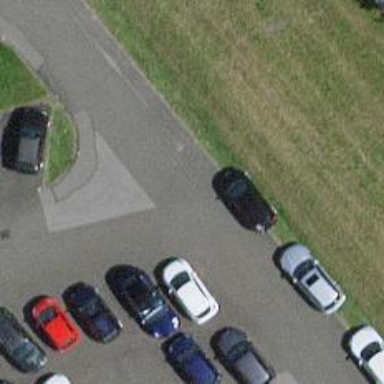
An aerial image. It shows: Parking aisle designated as service road.